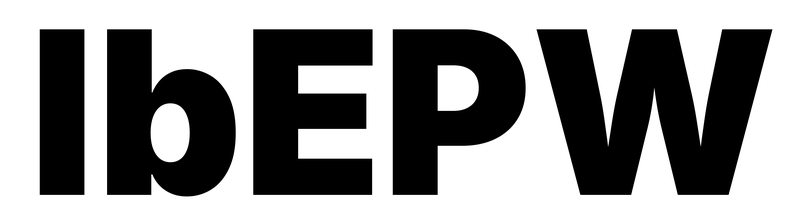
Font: Inter_Black